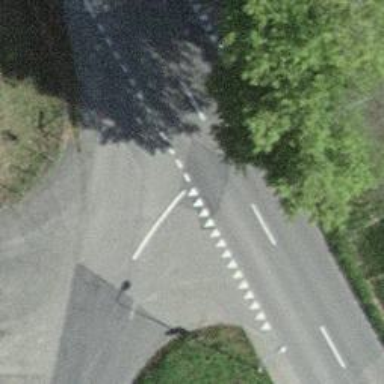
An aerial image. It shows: Tertiary road with asphalt surface.